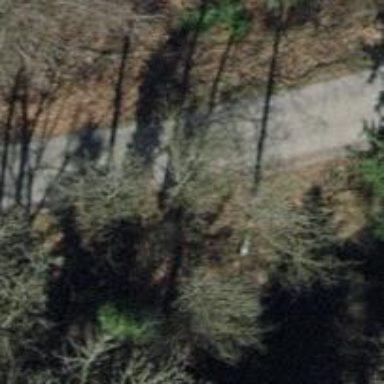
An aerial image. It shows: Unclassified road with asphalt surface.